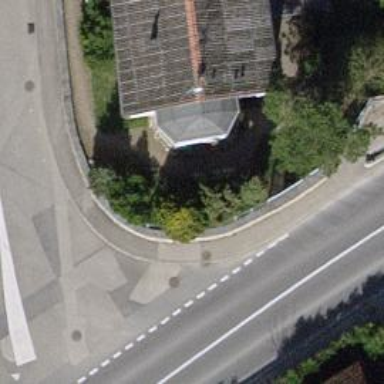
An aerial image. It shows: Hedge acting as barrier.